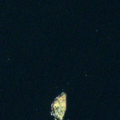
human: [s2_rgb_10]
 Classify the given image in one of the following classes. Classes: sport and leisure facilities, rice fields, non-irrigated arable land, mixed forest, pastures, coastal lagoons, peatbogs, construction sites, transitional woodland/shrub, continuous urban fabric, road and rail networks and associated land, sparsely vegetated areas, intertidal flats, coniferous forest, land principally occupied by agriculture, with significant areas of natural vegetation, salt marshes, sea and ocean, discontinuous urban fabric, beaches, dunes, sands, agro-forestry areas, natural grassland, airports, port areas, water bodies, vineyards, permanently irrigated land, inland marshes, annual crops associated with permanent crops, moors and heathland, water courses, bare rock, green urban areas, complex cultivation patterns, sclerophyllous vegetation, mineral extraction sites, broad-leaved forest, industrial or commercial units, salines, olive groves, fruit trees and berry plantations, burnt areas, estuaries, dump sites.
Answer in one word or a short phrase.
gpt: sea and ocean